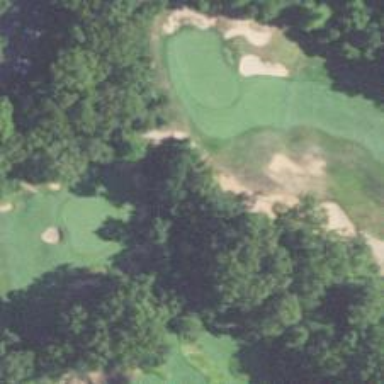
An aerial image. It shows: Serene golf path.